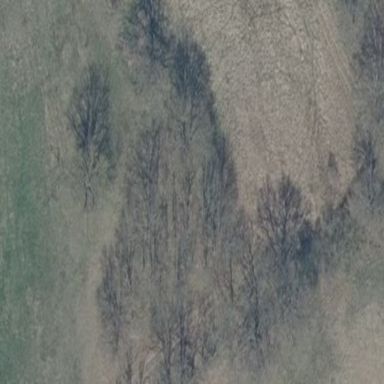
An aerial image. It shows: Forest area.